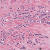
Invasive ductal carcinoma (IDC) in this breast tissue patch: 1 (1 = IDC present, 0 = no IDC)